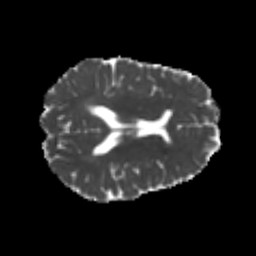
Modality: MD
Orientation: axial
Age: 24
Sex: female
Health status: healthy
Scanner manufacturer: philips
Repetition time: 7.386 s
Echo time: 0.08599 s